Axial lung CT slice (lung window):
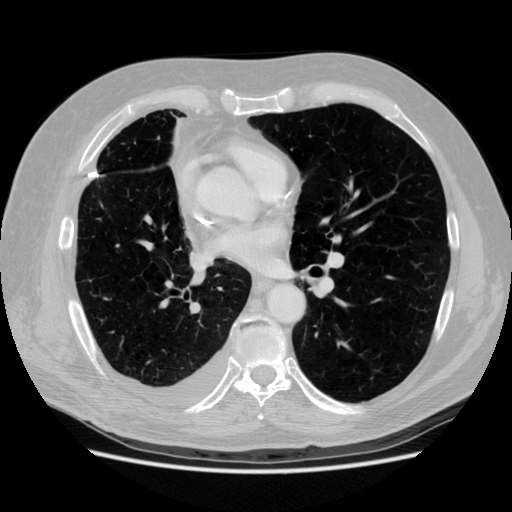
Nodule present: no